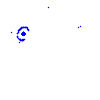
Particle: pion